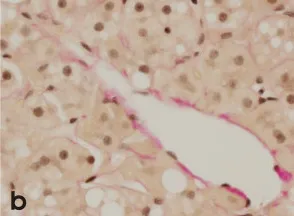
A Haematoxylin Van Gieson stain. Of two terminal hepatic venules in which there is equivocal perivenular fibrosis (x40).
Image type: pathology (van_gieson)